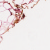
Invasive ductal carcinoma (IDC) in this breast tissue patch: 0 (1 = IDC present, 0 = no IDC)